Рассмотрим цепь из конденсаторов с большим количеством одинаковых сегментов, показанную на рисунке. Ёмкость каждого из них равна $C$. Параллельно последнему конденсатору справа подключают некоторую ёмкость $C'$, и при этом оказывается, что ёмкость всей цепи также равна $C'$.
Найдите значение $C'$.
К какому значению $C_{\infty}$ стремится ёмкость цепи при стремлении количества её сегментов к бесконечности?
К какому значению $C'_{x\infty}$ стремится ёмкость цепи при стремлении количества её сегментов к бесконечности, если параллельно последнему конденсатору справа подключен конденсатор произвольной ёмкости $C_x$?
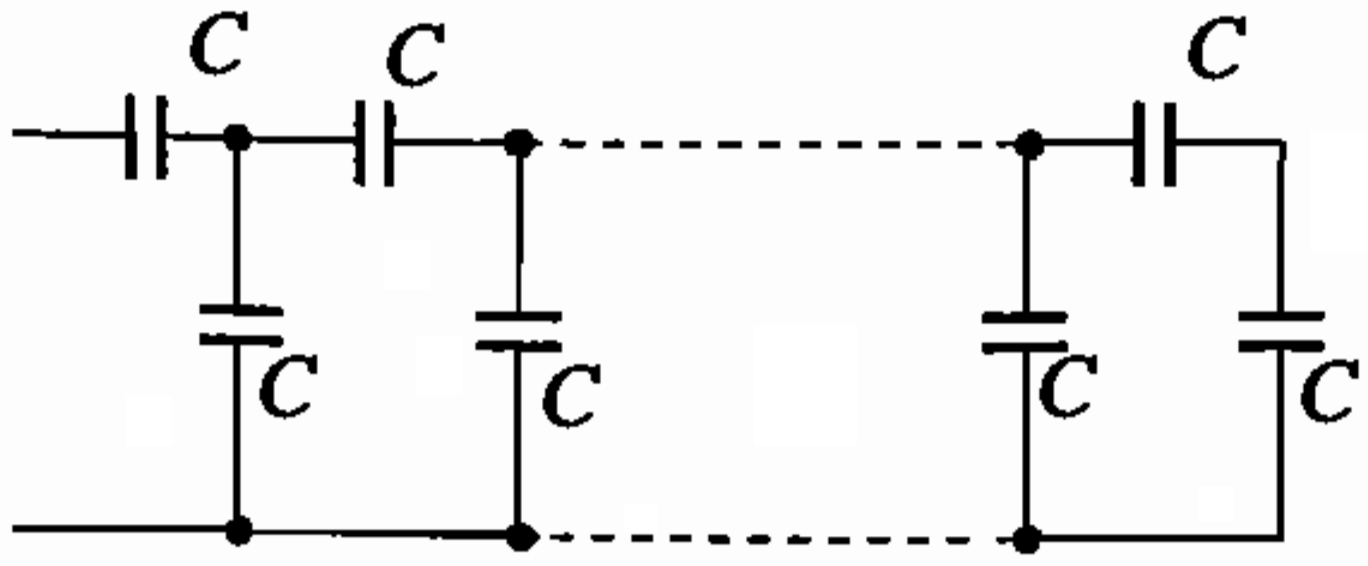
Найдите значение $C'$.
Ответ: \[C'=\frac{\sqrt5-1}{2}C=0.618C\]

К какому значению $C_{\infty}$ стремится ёмкость цепи при стремлении количества её сегментов к бесконечности?
Ответ: \[C_{\infty}=\frac{\sqrt5-1}{2}C=0.618C\]

К какому значению $C'_{x\infty}$ стремится ёмкость цепи при стремлении количества её сегментов к бесконечности, если параллельно последнему конденсатору справа подключен конденсатор произвольной ёмкости $C_x$?
Ответ: \[C_{x\infty}=\frac{\sqrt5-1}{2}C=0.618C\]
Темы:
T, Цепи, Бесконечная цепочка, Цепь с конденсатором, Китайские